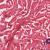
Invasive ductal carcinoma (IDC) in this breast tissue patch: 0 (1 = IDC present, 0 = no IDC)